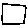
Label: square